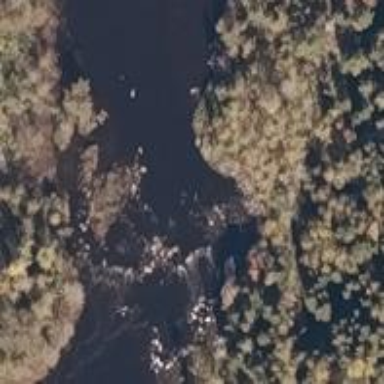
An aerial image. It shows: Scene featuring rapids in waterway.